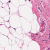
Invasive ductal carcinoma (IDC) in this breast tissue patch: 0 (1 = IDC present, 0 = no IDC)